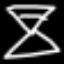
Label: hourglass